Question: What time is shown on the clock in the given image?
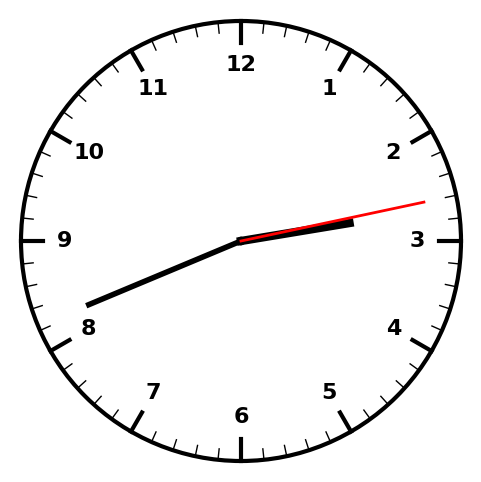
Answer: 02:41:13